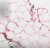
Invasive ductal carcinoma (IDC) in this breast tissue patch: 0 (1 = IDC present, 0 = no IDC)